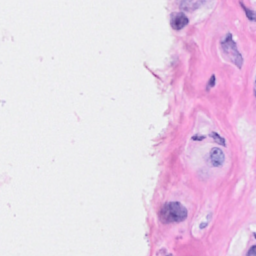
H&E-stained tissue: Breast